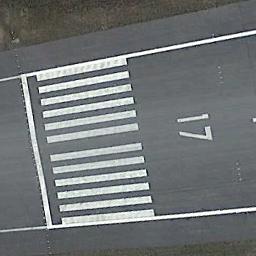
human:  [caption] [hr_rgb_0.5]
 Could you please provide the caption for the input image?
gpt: There are vertical lines and Numbers on the runway .

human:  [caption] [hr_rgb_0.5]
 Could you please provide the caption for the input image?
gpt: The runway is on the grass .

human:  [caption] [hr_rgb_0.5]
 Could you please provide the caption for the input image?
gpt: Next to the runway is brown bare ground with white '17' and short-line signs on the runway .

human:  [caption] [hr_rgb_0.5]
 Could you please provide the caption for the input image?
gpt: The runway has a threshold marking and the designation marking is 17 .

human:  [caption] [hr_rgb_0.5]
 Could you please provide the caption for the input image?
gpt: The runway is marked with white lines and numbers .